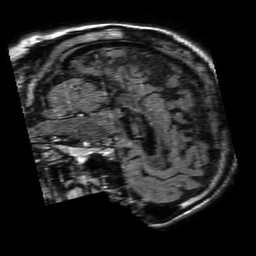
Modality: FLAIR
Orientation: sagittal
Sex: male
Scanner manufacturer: philips
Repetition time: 11 s
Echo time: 0.125 s